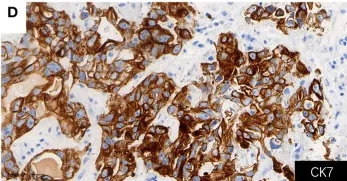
CK7 (+). BM, brain metastasis; H&E, hematoxylin and eosin.
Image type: pathology (h&e)